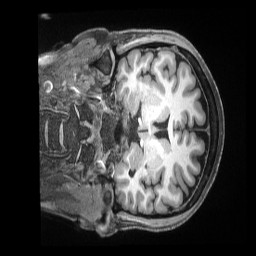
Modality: T1w
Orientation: coronal
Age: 57
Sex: female
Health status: ill
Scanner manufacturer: siemens
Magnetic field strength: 3 T
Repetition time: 2.5 s
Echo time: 0.00181 s